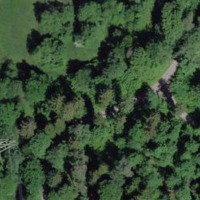
EUNIS habitat code: 44
Species observed at this site:
Prunus padus